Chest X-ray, PA view. Patient: 40 years old, sex F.
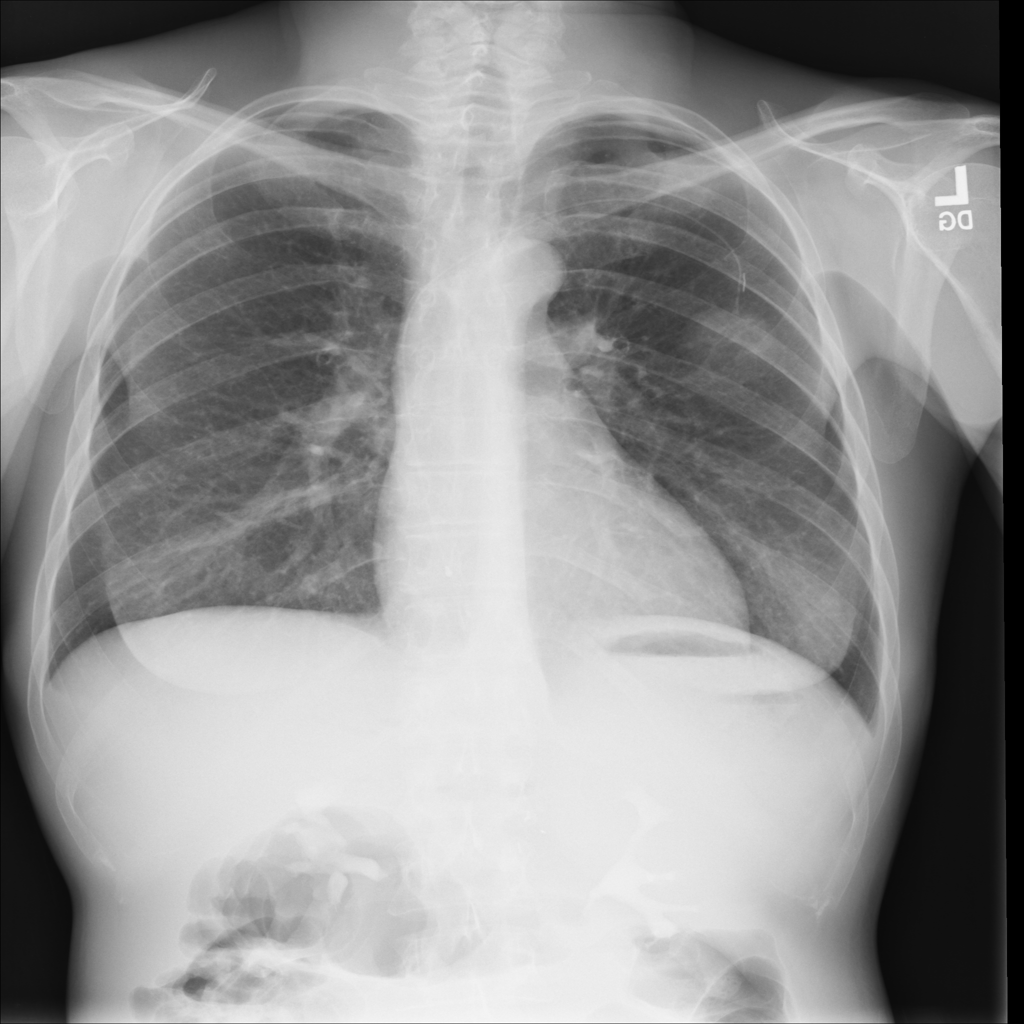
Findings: No Finding